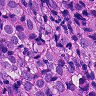
Metastatic tissue present: yes